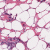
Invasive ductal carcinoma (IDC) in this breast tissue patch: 1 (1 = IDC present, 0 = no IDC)